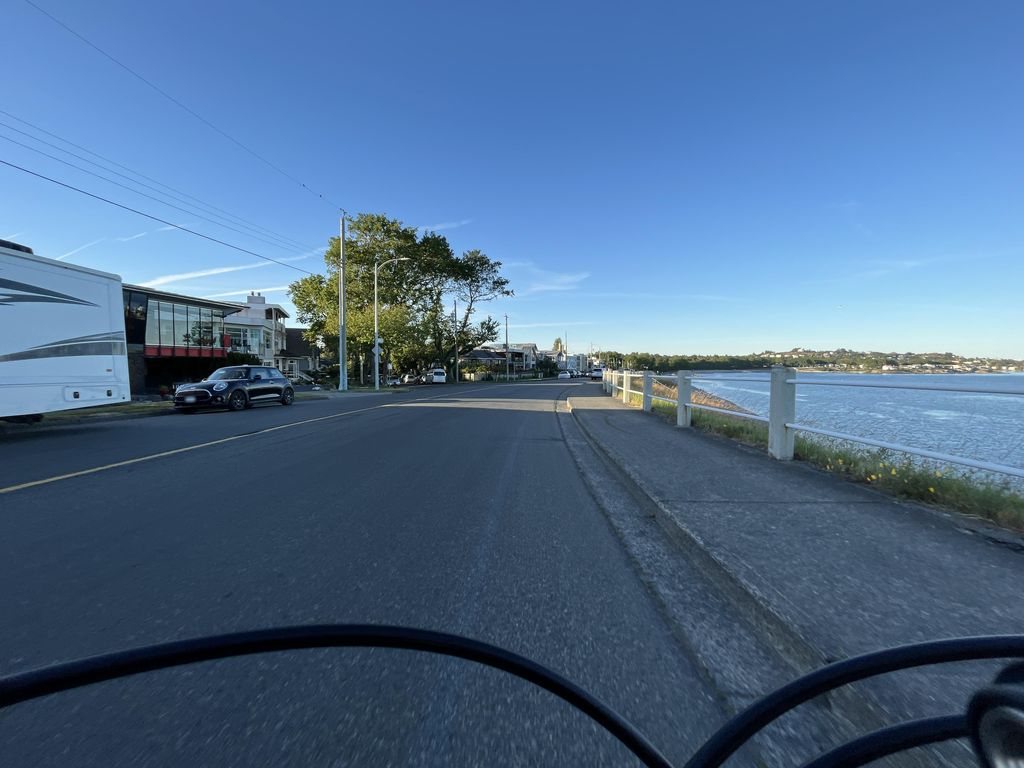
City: victoria